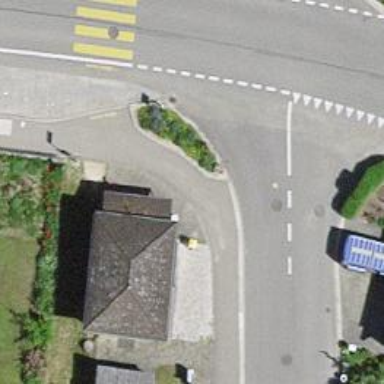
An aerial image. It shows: Post box.